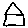
Label: house